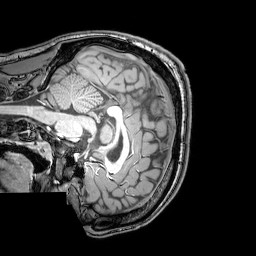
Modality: T1w
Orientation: sagittal
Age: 24
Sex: male
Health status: healthy
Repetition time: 0.081 s
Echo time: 0.037 s